Question: I've seen this keyboard shortcut control in several apps. And I like it a lot!
Is it available for using in own applications?

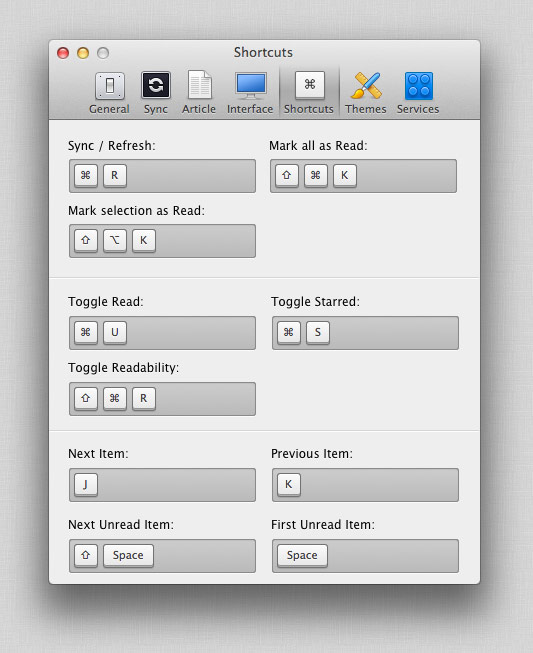
Answer: The control you are trying to find doesn't exist in the open source world. It is also not based on ShortcutRecorder, its completely custom.
Unfortunately I do not plan on open sourcing it, well, not any time soon if I do decide to open source it.
Thanks.